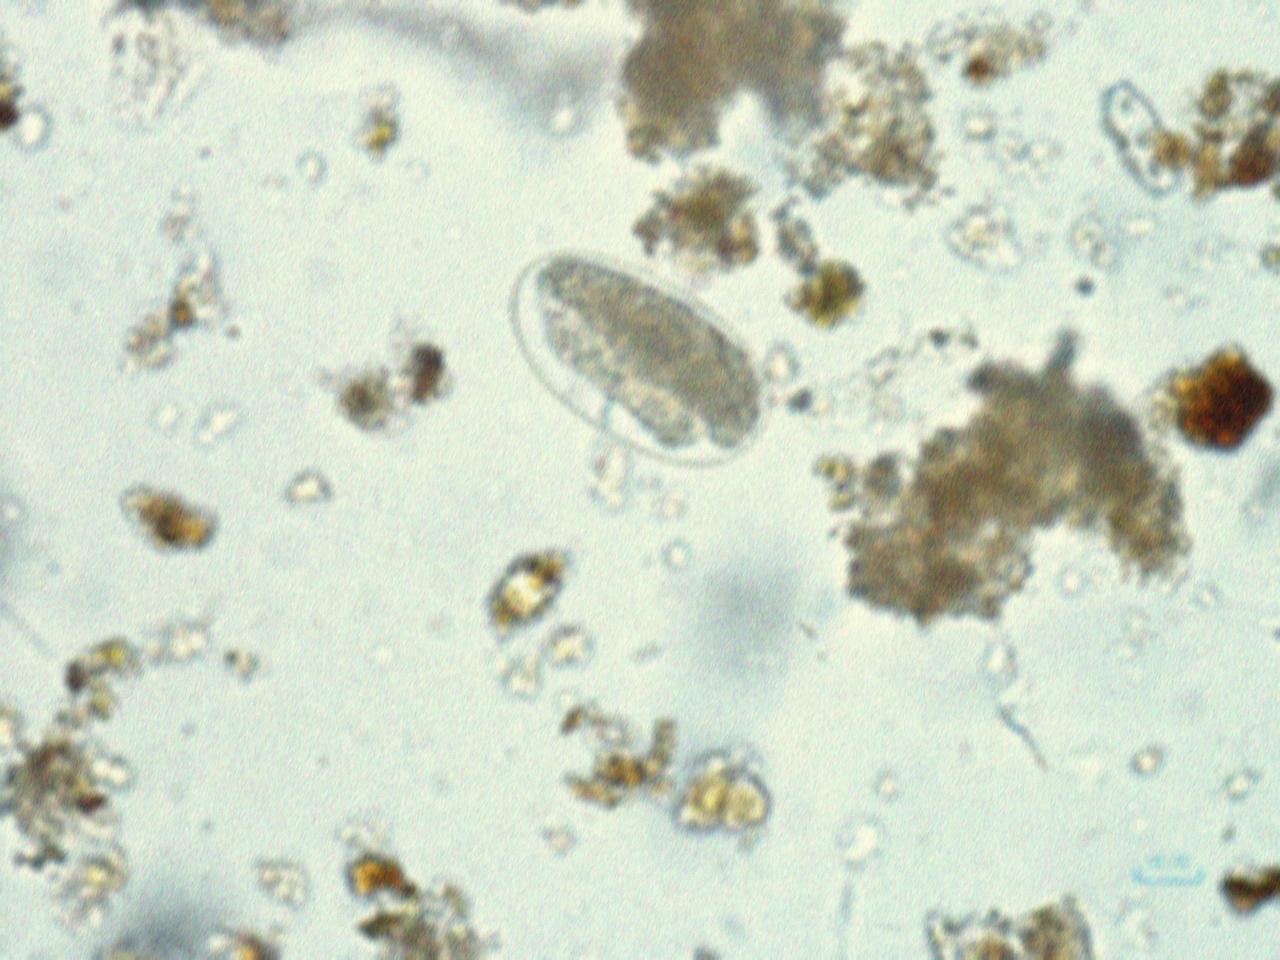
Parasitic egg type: Hookworm egg